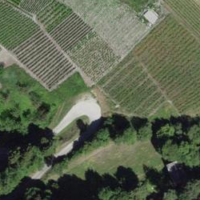
EUNIS habitat code: 40
Species observed at this site:
Saponaria ocymoides